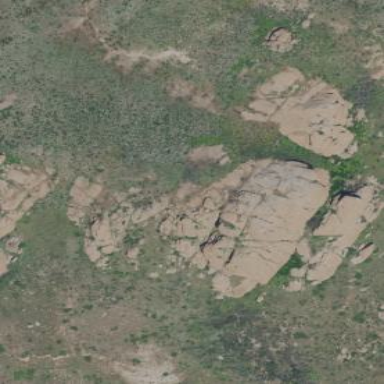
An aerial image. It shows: Landscape of bare rock.